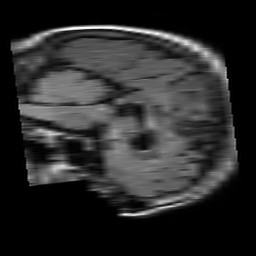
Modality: FLAIR
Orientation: sagittal
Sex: female
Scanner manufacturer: philips
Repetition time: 11 s
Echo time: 0.125 s